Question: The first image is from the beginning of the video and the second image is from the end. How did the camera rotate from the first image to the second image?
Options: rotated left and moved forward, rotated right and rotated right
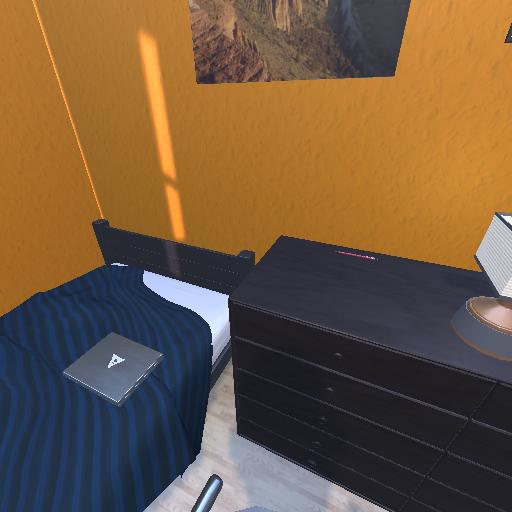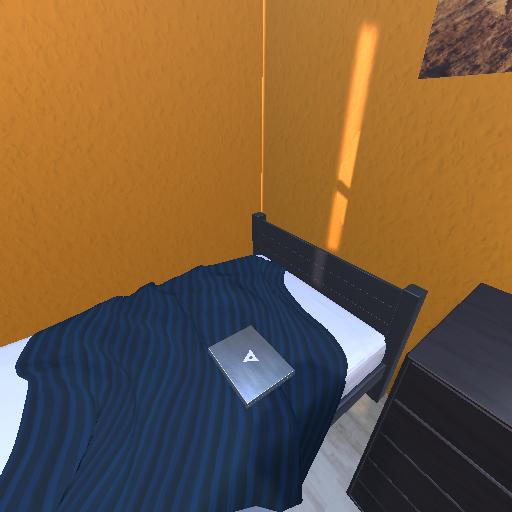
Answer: rotated left and moved forward